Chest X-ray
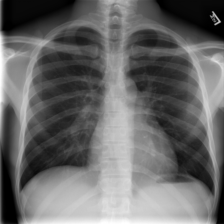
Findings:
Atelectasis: negative
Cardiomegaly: negative
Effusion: negative
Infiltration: negative
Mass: negative
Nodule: negative
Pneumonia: negative
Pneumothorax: negative
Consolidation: negative
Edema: negative
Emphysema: negative
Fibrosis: negative
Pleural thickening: negative
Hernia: negative